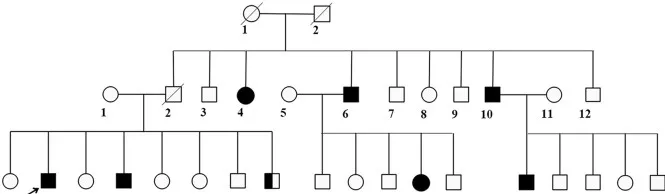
Pedigree. The patient and his fourth brother showed heterozygous mutations in exon12 encoding PAH c.1068C>A and c.740G>T in WES, while the youngest brother was a carrier with only c.1068C>A. Other family members were roughly identified by positive clinical manifestations. No consanguineous marriage in this family.
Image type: pathology (immunostaining)